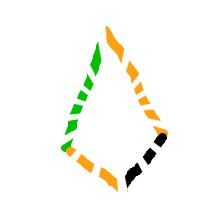
Shape: kite